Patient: sex M, age 57
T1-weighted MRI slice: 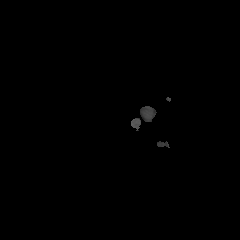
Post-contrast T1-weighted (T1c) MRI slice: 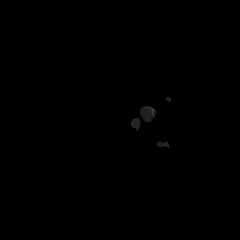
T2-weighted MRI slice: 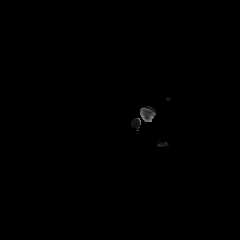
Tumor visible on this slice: no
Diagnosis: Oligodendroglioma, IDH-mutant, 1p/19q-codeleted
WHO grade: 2